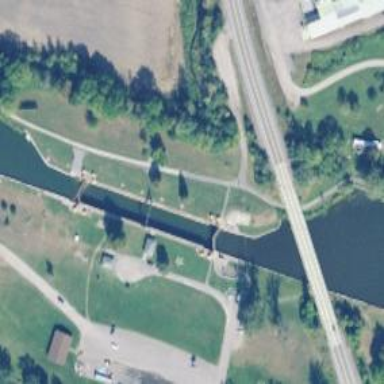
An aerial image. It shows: Lock gate along waterway.